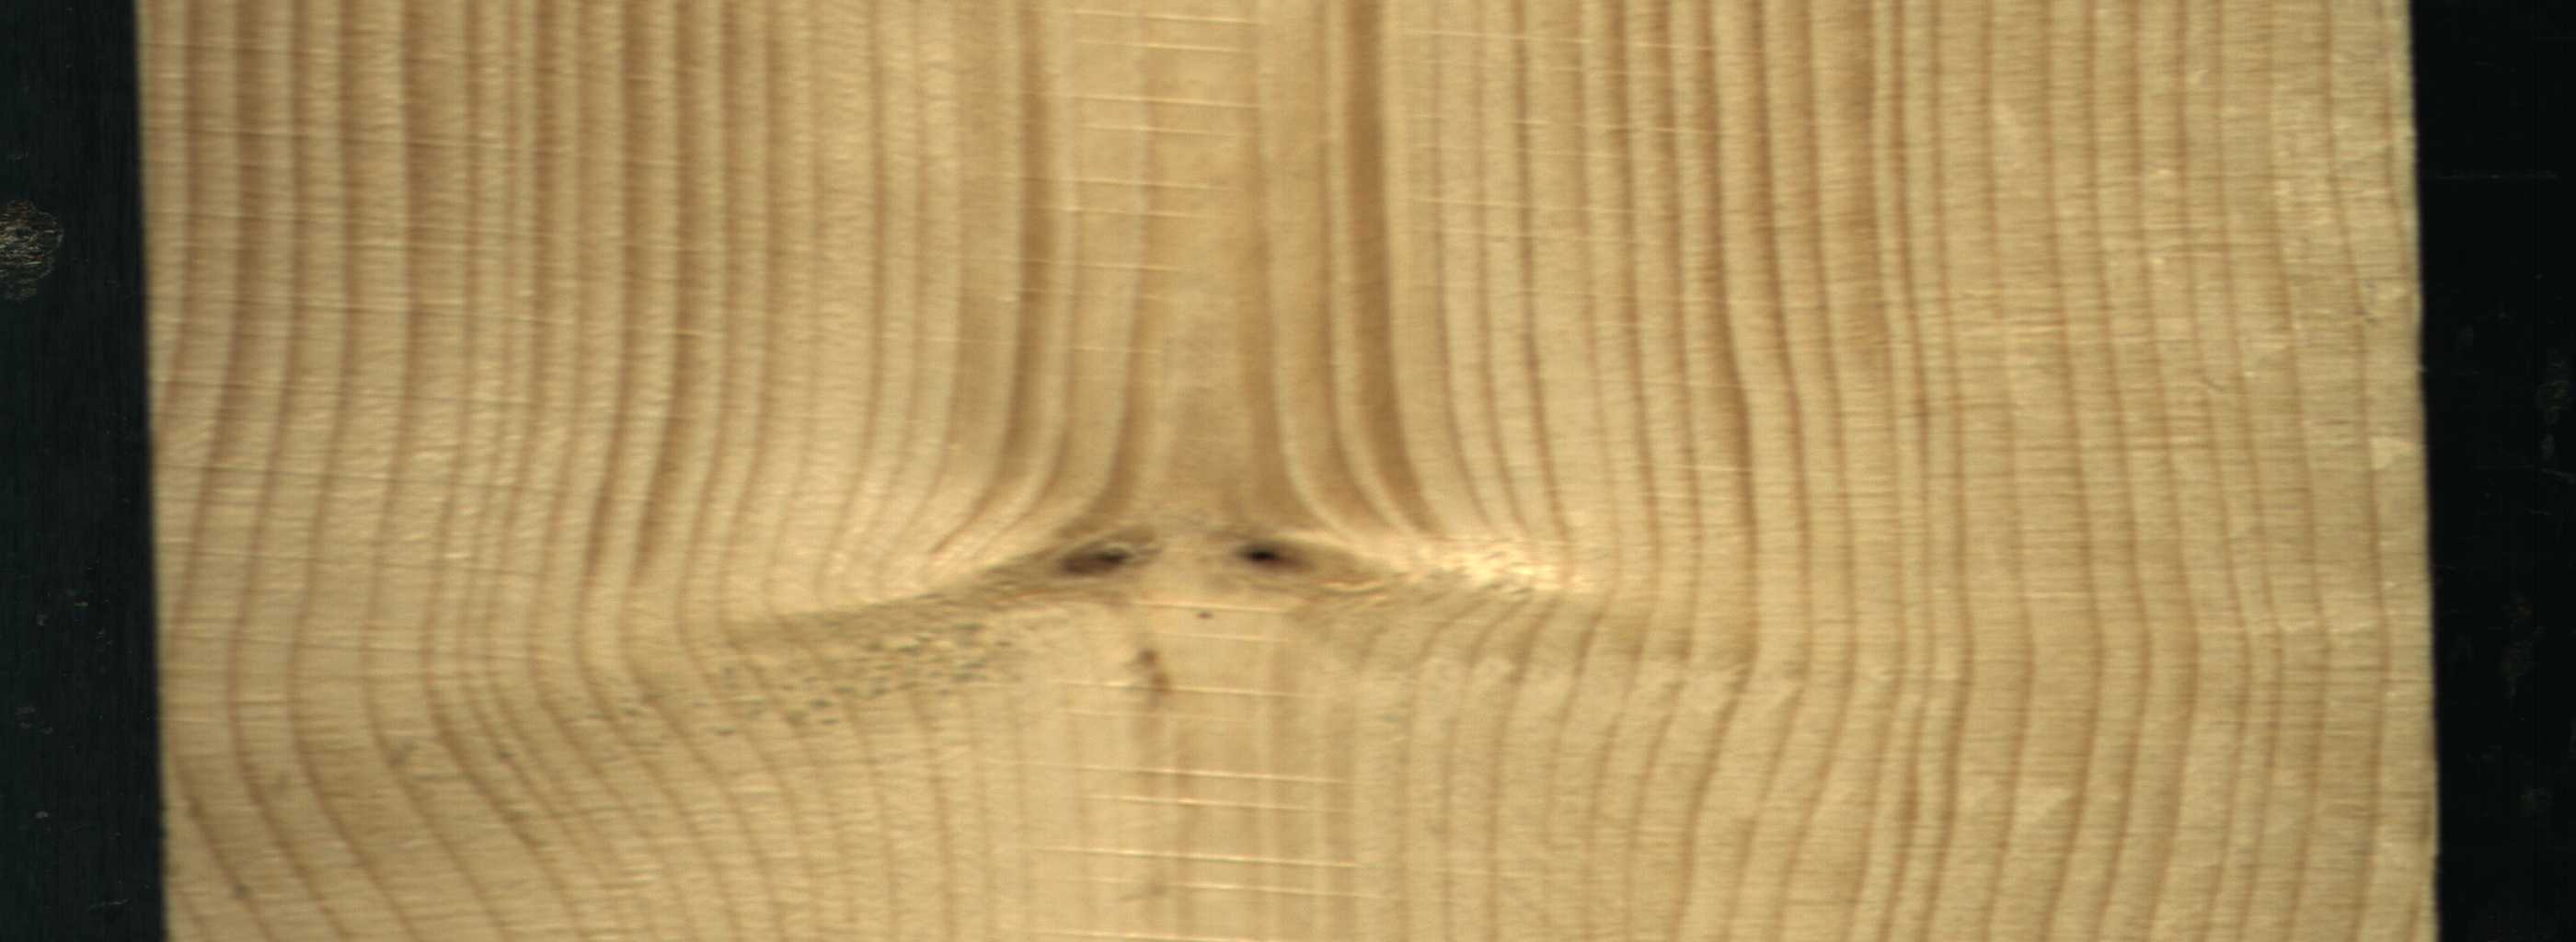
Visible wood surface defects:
Live_Knot
Live_Knot